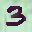
Label: 3